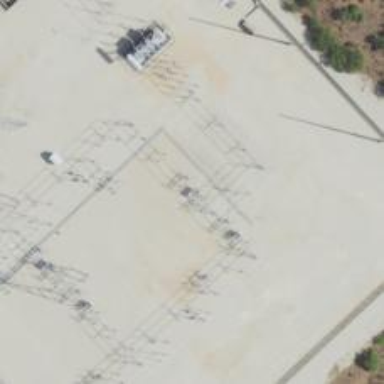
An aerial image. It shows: Switch for power supply.